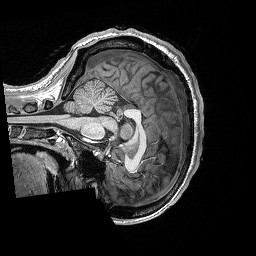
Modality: T1w
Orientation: sagittal
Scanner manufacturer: siemens
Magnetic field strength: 3 T
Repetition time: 2.3 s
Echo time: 0.00298 s